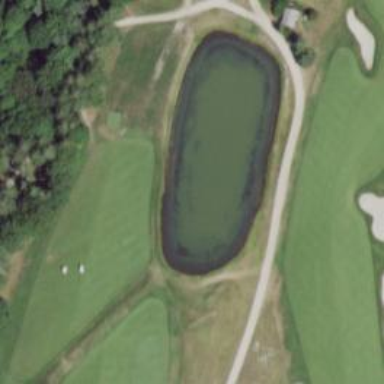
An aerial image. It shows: Small pond formed by natural water.